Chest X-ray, AP view. Patient: 3 years old, sex M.
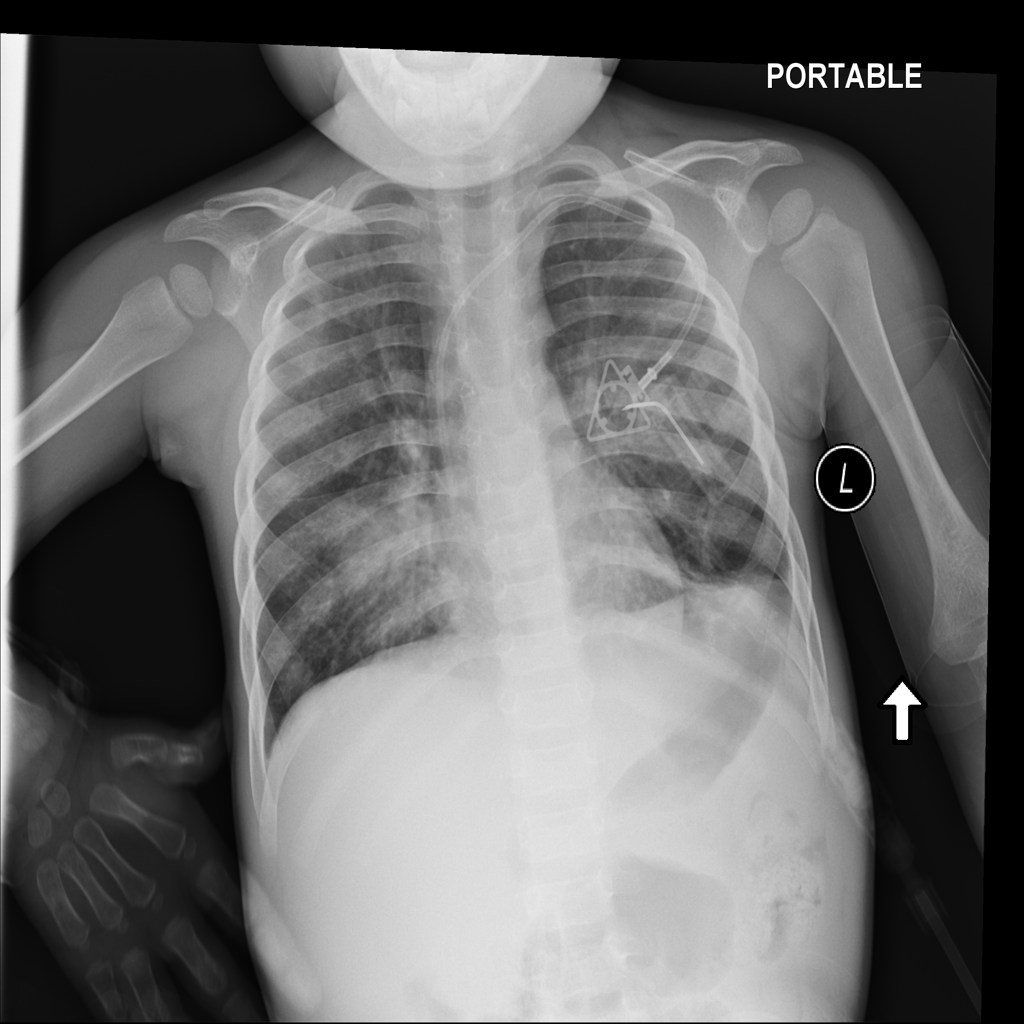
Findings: Consolidation